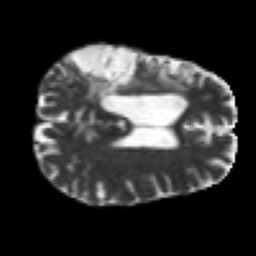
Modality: T2w
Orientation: axial
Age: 54
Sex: male
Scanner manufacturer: siemens
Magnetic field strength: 3 T
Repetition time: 7.3 s
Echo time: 0.087 s